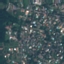
Label: Residential